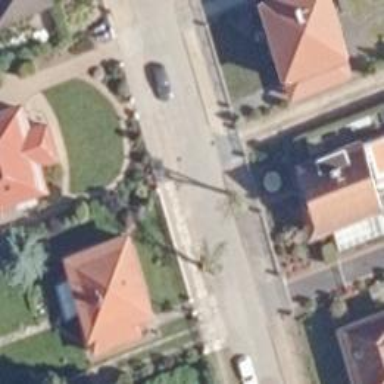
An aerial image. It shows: Residential road.